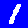
Digit: 1